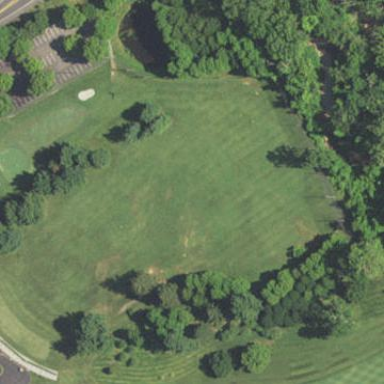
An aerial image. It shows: Grassy area designated for driving range golf.